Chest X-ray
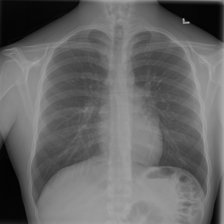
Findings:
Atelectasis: negative
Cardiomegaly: negative
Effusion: negative
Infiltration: negative
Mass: negative
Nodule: negative
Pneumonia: negative
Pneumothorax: negative
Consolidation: negative
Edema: negative
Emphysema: negative
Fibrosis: negative
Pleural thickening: negative
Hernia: negative